Aerial crown-view tile of a tropical tree (Barro Colorado Island, Panama), acquired 20250414:
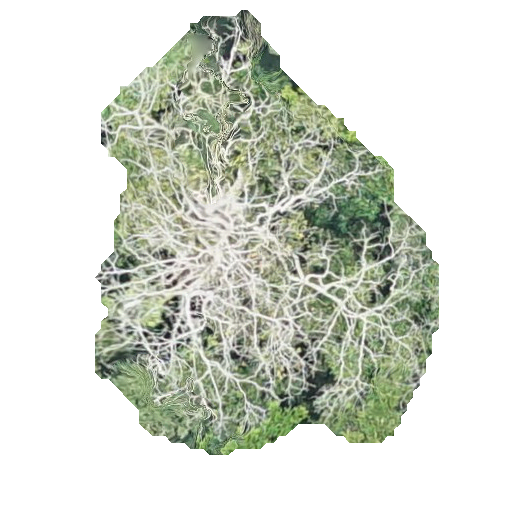
Species: Dipteryx oleifera
GBIF accepted scientific name: Dipteryx oleifera
Crown area: 161.107 m²